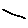
Label: line